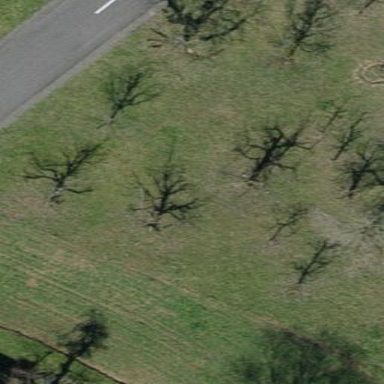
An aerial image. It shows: Orchard.